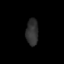
Tissue: skin
Cell type: Epithelial cells
Senescence score: 0.8481
Nuclear area (px): 319
Mean DAPI intensity: 47.881